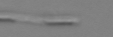
Label: Leptocylindrus